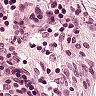
Metastatic tissue present: no